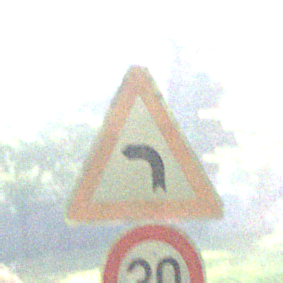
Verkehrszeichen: KurveLinks
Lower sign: Geschwindigkeit30
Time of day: MorningAfternoon
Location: Outdoor (Nature)
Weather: Clear
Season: NotSpecified
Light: Natural